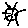
Label: sun